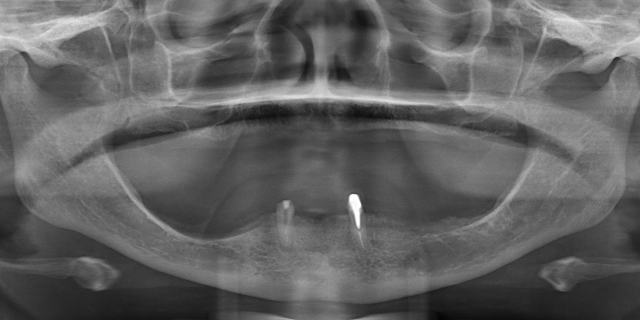
adult